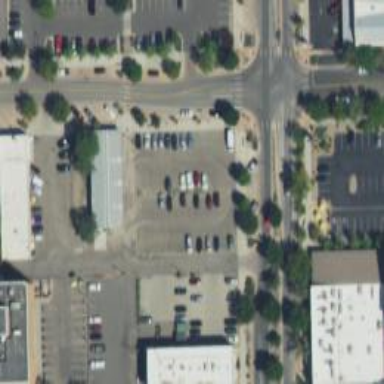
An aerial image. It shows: Parking space.